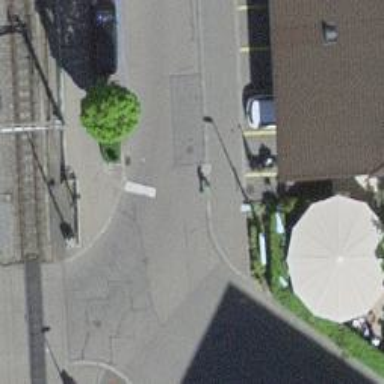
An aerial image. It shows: Guidepost supported by street lamp.